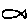
Label: fish